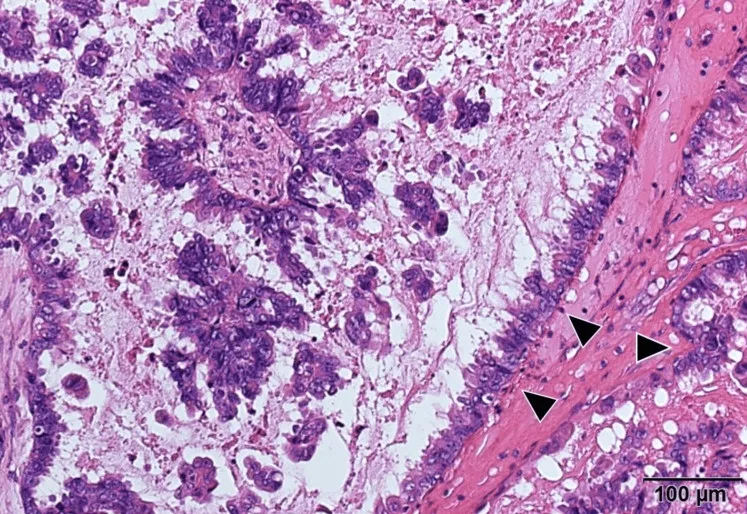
Histological analysis of the left ovarian mass showed epithelial proliferation and atypia without stromal invasion (arrowheads) (H&E staining).
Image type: pathology (h&e)